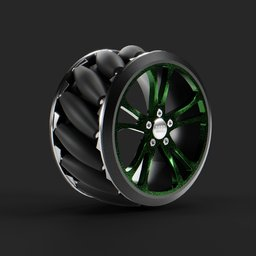
Label: mechanical